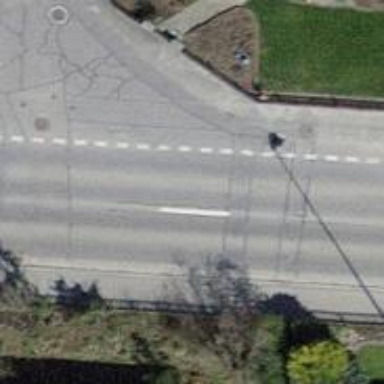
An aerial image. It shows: Primary highway.